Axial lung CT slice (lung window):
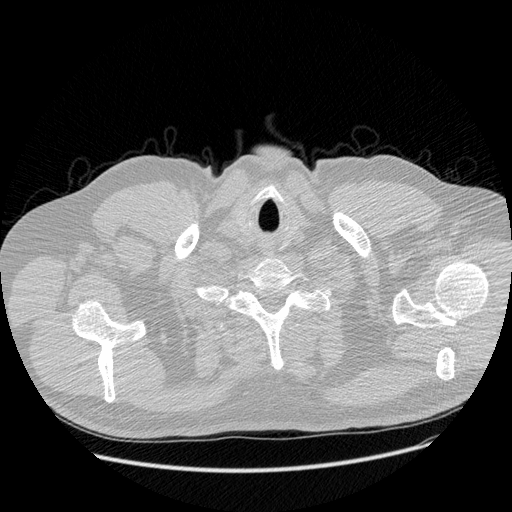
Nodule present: no